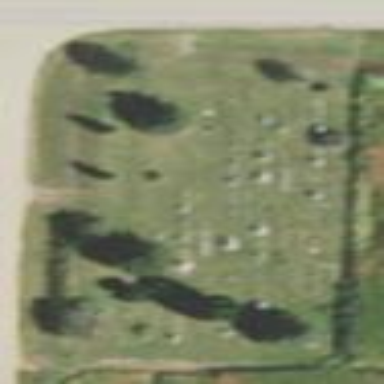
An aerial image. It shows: Cemetery.